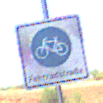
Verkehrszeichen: BeginnFahrradstrasse
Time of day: Midday
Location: Roofed (Underpass)
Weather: Clear
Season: NotSpecified
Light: Natural